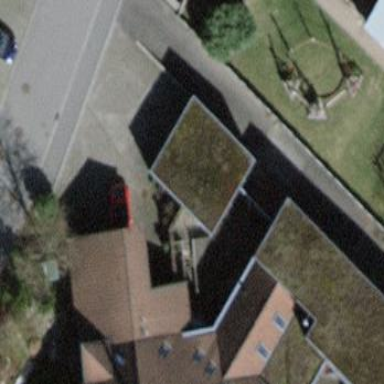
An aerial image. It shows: Garage building.